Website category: university
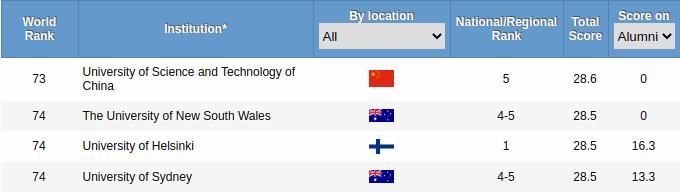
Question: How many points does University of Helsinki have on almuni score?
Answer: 16.3

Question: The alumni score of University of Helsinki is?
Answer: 16.3

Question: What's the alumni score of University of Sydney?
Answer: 13.3

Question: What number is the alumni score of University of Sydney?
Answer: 13.3

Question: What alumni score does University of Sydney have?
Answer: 13.3

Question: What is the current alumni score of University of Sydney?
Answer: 13.3

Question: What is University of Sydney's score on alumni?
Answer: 13.3

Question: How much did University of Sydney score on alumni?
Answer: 13.3

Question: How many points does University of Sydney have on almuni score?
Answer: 13.3

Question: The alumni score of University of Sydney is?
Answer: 13.3

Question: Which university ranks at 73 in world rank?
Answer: University of Science and Technology of China

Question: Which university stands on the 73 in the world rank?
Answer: University of Science and Technology of China

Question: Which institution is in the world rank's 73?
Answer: University of Science and Technology of China

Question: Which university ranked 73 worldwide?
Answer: University of Science and Technology of China

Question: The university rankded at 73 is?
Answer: University of Science and Technology of China

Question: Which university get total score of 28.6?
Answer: University of Science and Technology of China

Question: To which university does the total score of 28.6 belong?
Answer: University of Science and Technology of China

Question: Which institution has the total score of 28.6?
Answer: University of Science and Technology of China

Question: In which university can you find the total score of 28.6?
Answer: University of Science and Technology of China

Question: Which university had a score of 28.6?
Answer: University of Science and Technology of China

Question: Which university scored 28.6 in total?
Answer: University of Science and Technology of China

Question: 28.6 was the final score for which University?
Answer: University of Science and Technology of China

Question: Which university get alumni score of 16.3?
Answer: University of Helsinki

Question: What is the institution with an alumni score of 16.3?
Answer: University of Helsinki

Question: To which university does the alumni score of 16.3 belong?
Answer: University of Helsinki

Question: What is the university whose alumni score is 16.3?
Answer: University of Helsinki

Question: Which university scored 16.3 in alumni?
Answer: University of Helsinki

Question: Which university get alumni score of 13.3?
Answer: University of Sydney

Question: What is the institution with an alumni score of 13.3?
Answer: University of Sydney

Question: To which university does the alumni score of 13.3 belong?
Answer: University of Sydney

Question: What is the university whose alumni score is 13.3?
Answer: University of Sydney

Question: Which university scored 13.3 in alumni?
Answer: University of Sydney